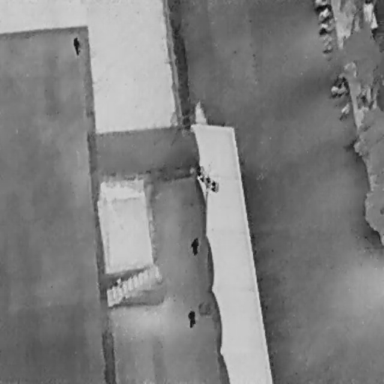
There are six Bicycles in the infrared image.